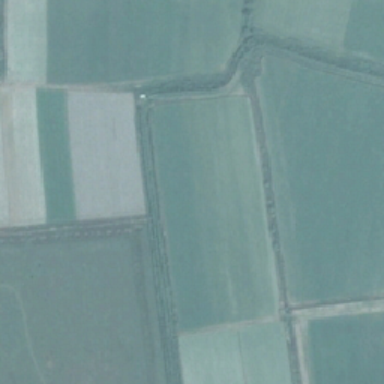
Green farmlands surround thr white ones and both are surrounded by baulk .